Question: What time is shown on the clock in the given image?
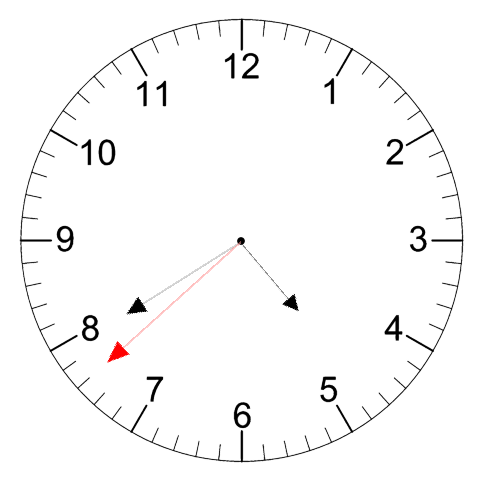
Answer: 04:39:38